Question: How do I read values from the 'formAttachment' in Java?
here is my code:
'''
Text one = new Text(composite, SWT.BORDER);
data = new FormData();
data.top = new FormAttachment(0, 0);
data.bottom = new FormAttachment(100, 0);
data.left = new FormAttachment(0, 0);
data.right = new FormAttachment(sash, 0);
one.setLayoutData(data);
'''
result:

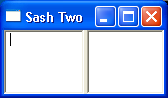
Answer: 'FormAttachment's are used to position a 'Control'. You can fix the edges of a control by using the 'FormAttachment' for left, top, right or bottom. All remaining edges are calculated automatically.
The simplest possibility is the percentage positioning relative to the edges of the surrounding composite. Here is an example:
'''
FormData formData = new FormData();
// Fix the left edge of the control to 25% of the overall width + 10px offset.
formData.left = new FormAttachment(25, 10);
// Fix the lower edge of the control to 75% of the overall height + 0px offset.
formData.bottom = new FormAttachment(75);
// Tell the control its new position.
control.setLayoutData(formData);
'''
Alternativelyyou can use the contructor 'new FormAttachment(control, offset, alignment)' to fix an edge of a control relativ to an edge of another control:
'''
FormData formData = new FormData();
// Fix left edge 10px to the right of the right edge of otherControl
formData.left = new FormAttachment(otherControl, 10, SWT.RIGHT);
// Fix bottom edge at exactly the same height as the one of otherControl
formData.bottom = new FormAttachment(otherControl, 0, SWT.BOTTOM);
control.setLayoutData(formData);
'''
There is a really good Eclipse RCP manual by Ralf Ebert <URL>. Unfortunately it is in German. However, you can find images explaining my examples above on the pages 56-57.